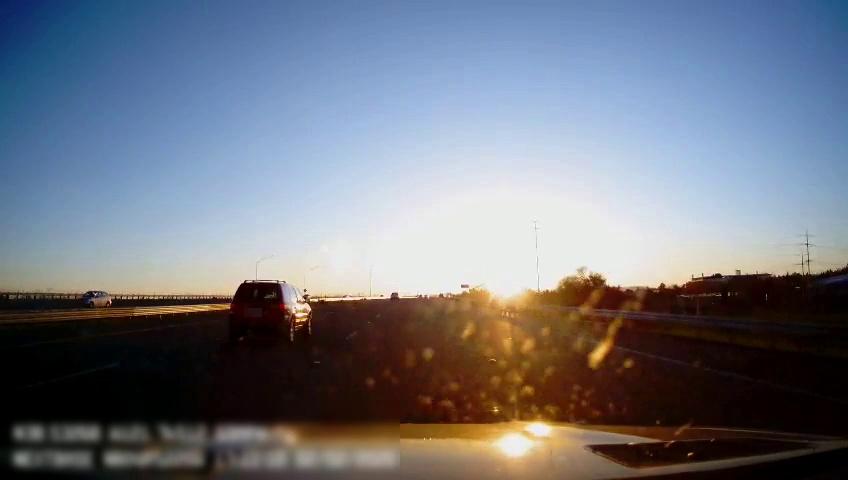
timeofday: Day
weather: Sunny
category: Drivable Space
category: Drivable Space
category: Vehicles | SUV
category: Vehicles | SUV
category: Vehicles | SUV
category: Lanes | Alternate Lane
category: Lanes | Alternate Lane
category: Lanes | Current Lane
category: Lanes | Current Lane
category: Lanes | Alternate Lane